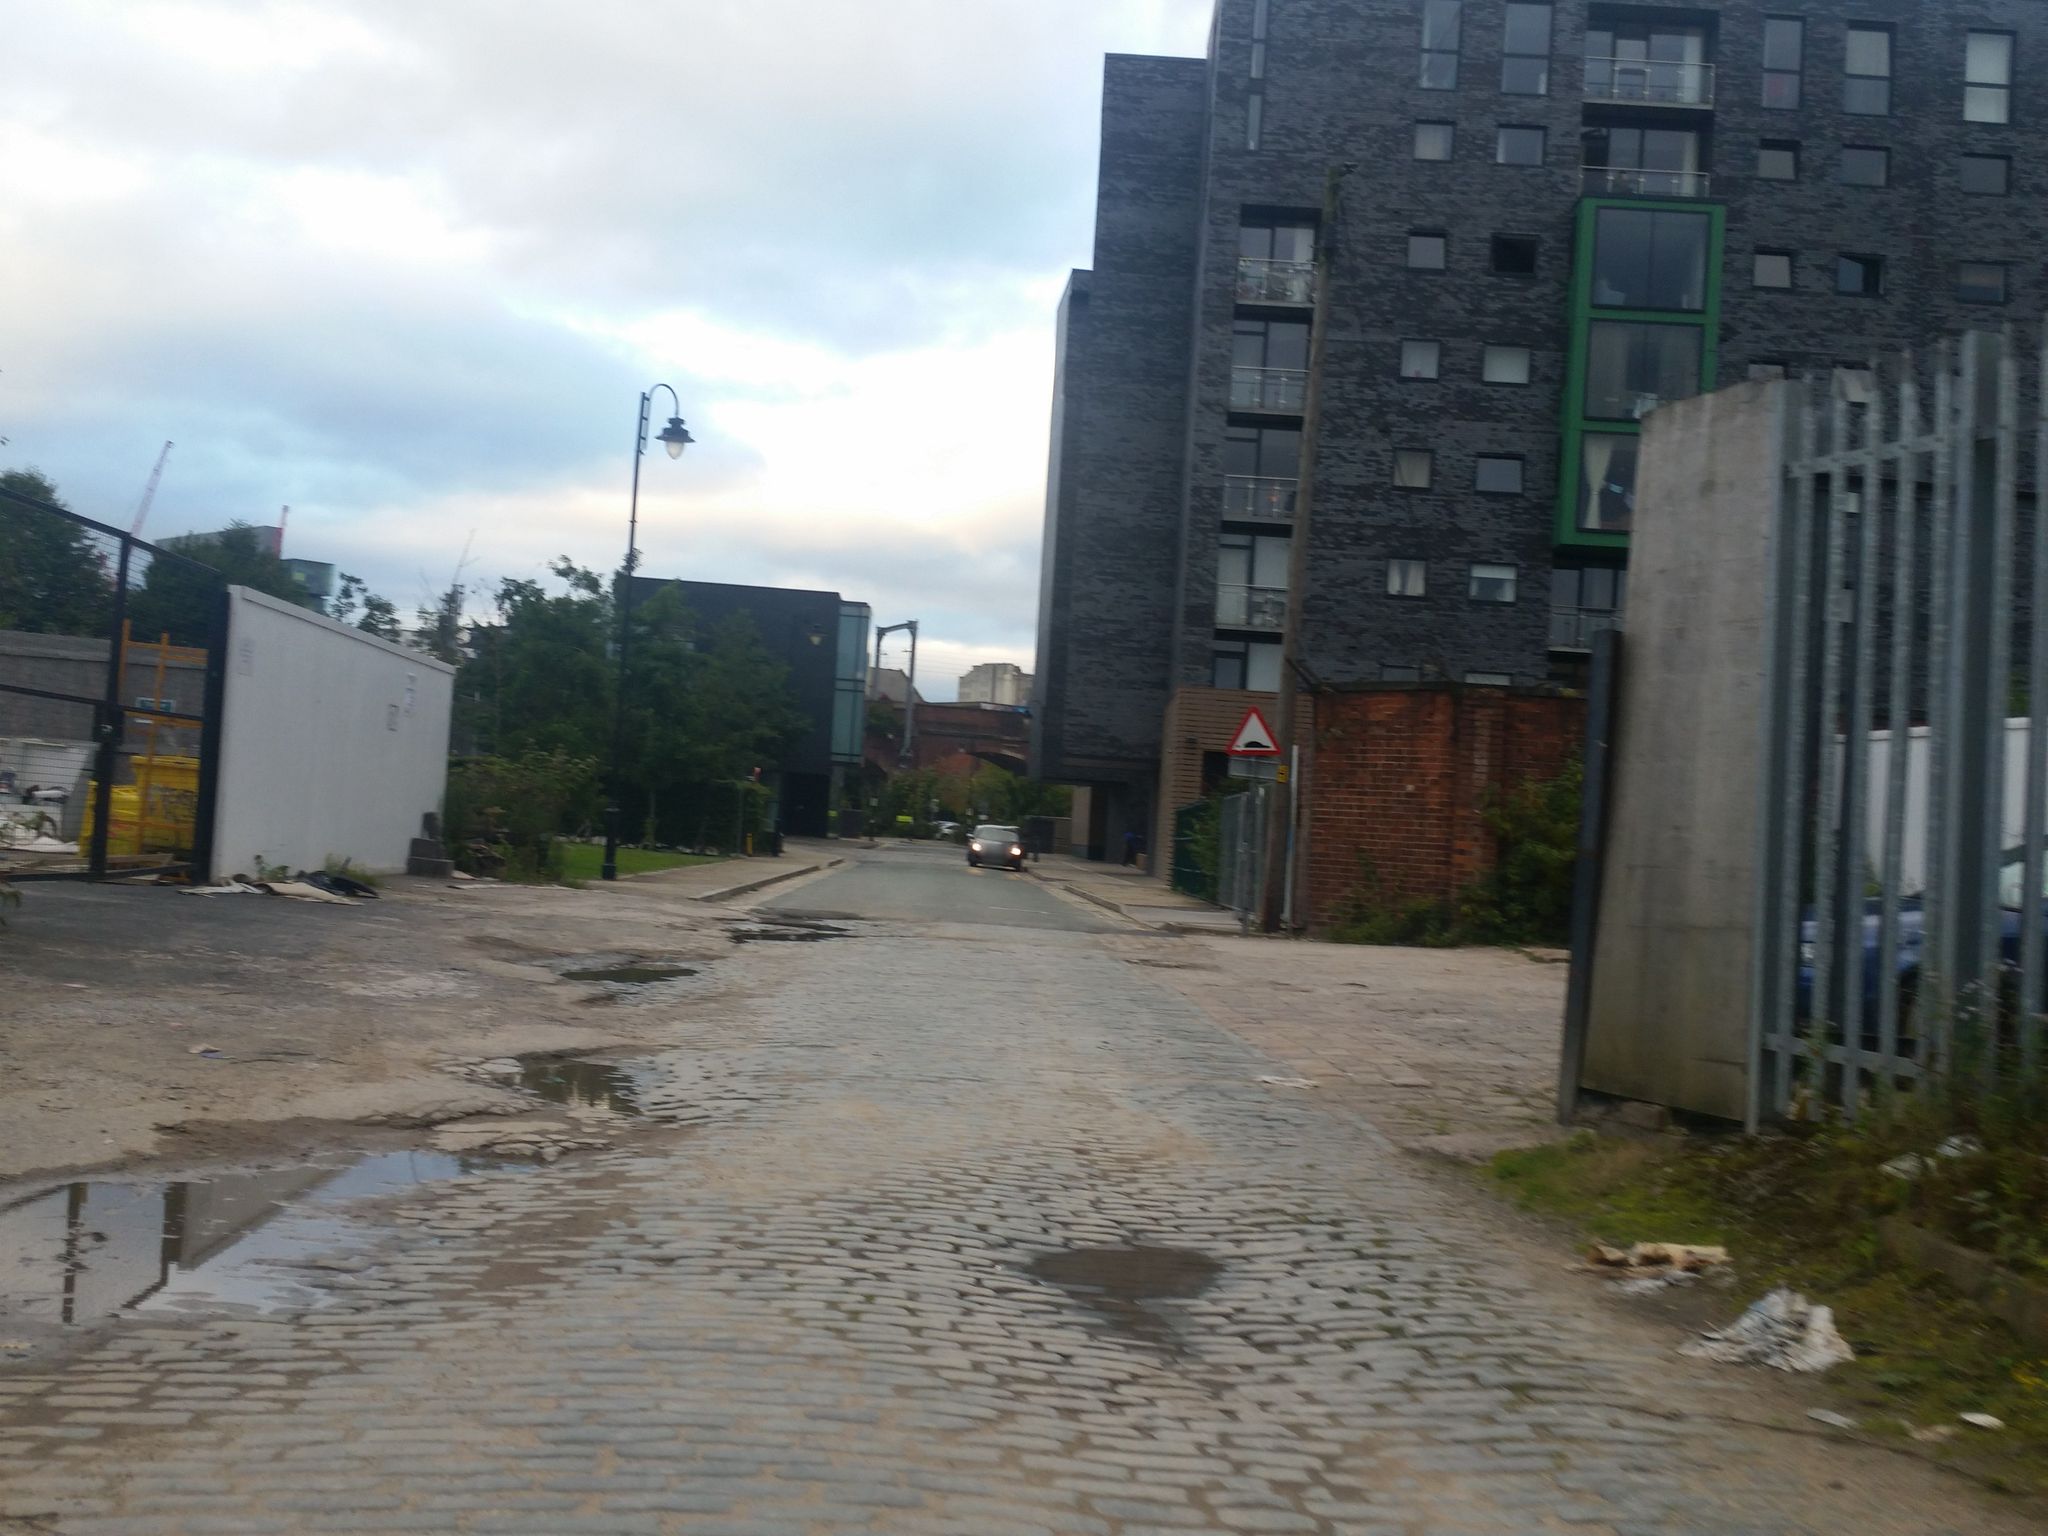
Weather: cloudy
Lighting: day
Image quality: good
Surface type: walking surface
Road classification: path, cycleway
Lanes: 2
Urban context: urban centre
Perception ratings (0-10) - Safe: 3.84, Lively: 0.86, Beautiful: 1.5, Boring: 4.54, Depressing: 6.35, Wealthy: 0.61